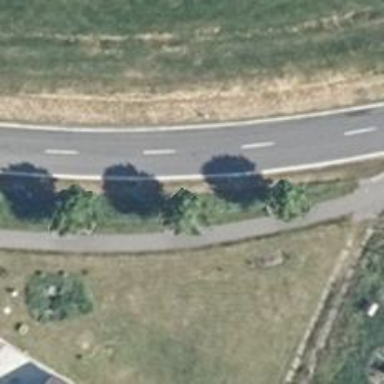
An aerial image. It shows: Row of broadleaved trees.